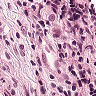
Metastatic tissue present: yes